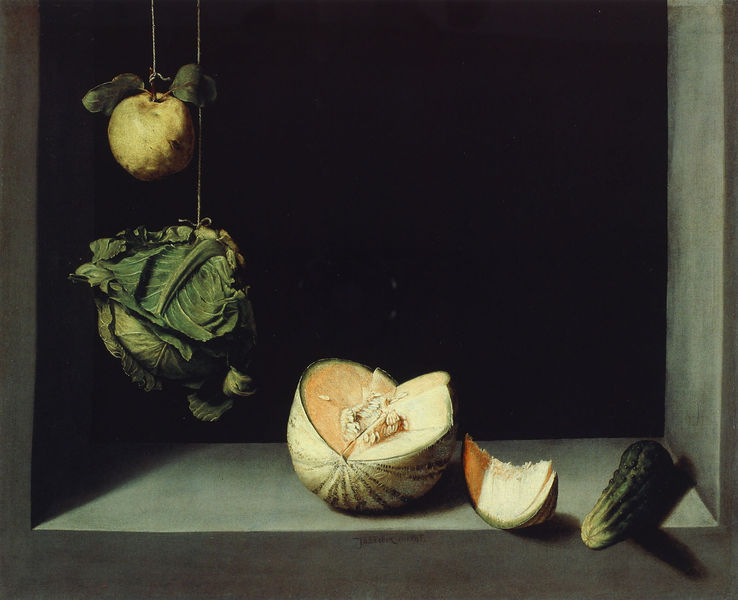
Titel: Stilleben mit Quitte, Kohl, Melone und Gurke
Künstler: Juan Sánchez Cotán
Institution: San Diego, San Diego Museum of Art
Schlagwörter: dunkel, schatten, gelb, grün, fenster, grau, hell, licht, orange, schwarz, vordergrund, obst, rot, band, rahmen, tot, holland, niederlande, natur, blatt, kontrast, gemüse, kohl, kürbis, stilleben, stillleben, apfel, schrank, liegen, trocknen, trocken, mauer, seile, faden, quitte, melone, bad, hell dunkel, hängen, geschnitten, honigmelone, kerne, salat, aufgehängt, fäden, schnitz, angeschnitten, gurke, samen, kohlkopf, wirsing, aufhängung, innenleben, zuchini, lichtregie, melonenschnitz, belone, aufg, trompe-l'oeuil